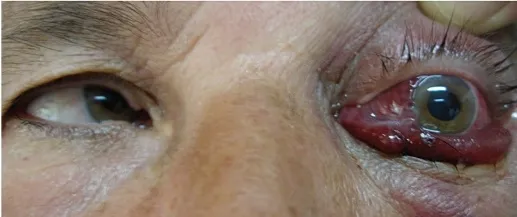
(B) Left eye proptosis, limitation in ductions, severe subconjunctival hemorrhage and protrusion.
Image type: medical_photograph (other_medical_photograph)